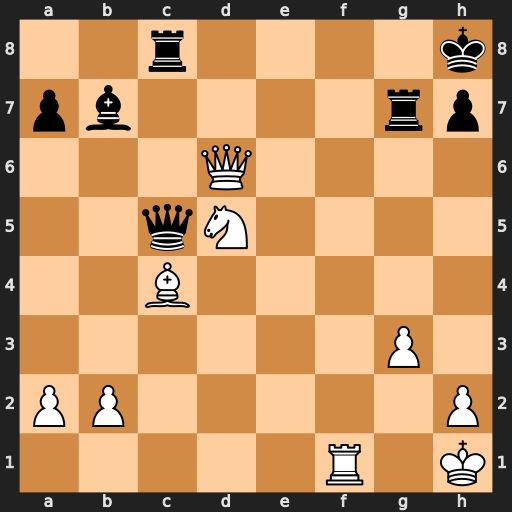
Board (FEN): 2r4k/pb4rp/3Q4/2qN4/2B5/6P1/PP5P/5R1K
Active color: w
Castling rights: -
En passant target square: -
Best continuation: Rf8+ Rxf8 Qxc5